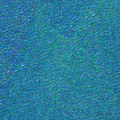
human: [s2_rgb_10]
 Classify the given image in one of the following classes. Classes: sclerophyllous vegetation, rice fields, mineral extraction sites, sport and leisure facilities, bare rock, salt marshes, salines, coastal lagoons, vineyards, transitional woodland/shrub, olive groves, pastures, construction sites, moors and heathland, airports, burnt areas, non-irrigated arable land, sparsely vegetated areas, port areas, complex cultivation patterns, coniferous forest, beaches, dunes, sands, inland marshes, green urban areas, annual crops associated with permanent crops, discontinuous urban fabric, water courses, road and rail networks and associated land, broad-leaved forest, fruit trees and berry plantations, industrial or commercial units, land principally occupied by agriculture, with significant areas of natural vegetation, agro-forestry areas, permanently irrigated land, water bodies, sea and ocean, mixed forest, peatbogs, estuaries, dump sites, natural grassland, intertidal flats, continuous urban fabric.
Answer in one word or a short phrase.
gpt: sea and ocean